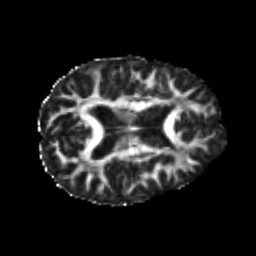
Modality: FA
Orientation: axial
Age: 21
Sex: male
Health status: healthy
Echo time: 0.074 s